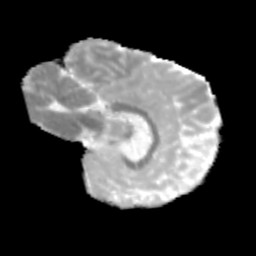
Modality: MD
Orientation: sagittal
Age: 13
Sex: male
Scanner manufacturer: siemens
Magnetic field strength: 3 T
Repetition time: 3.8 s
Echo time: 0.07 s